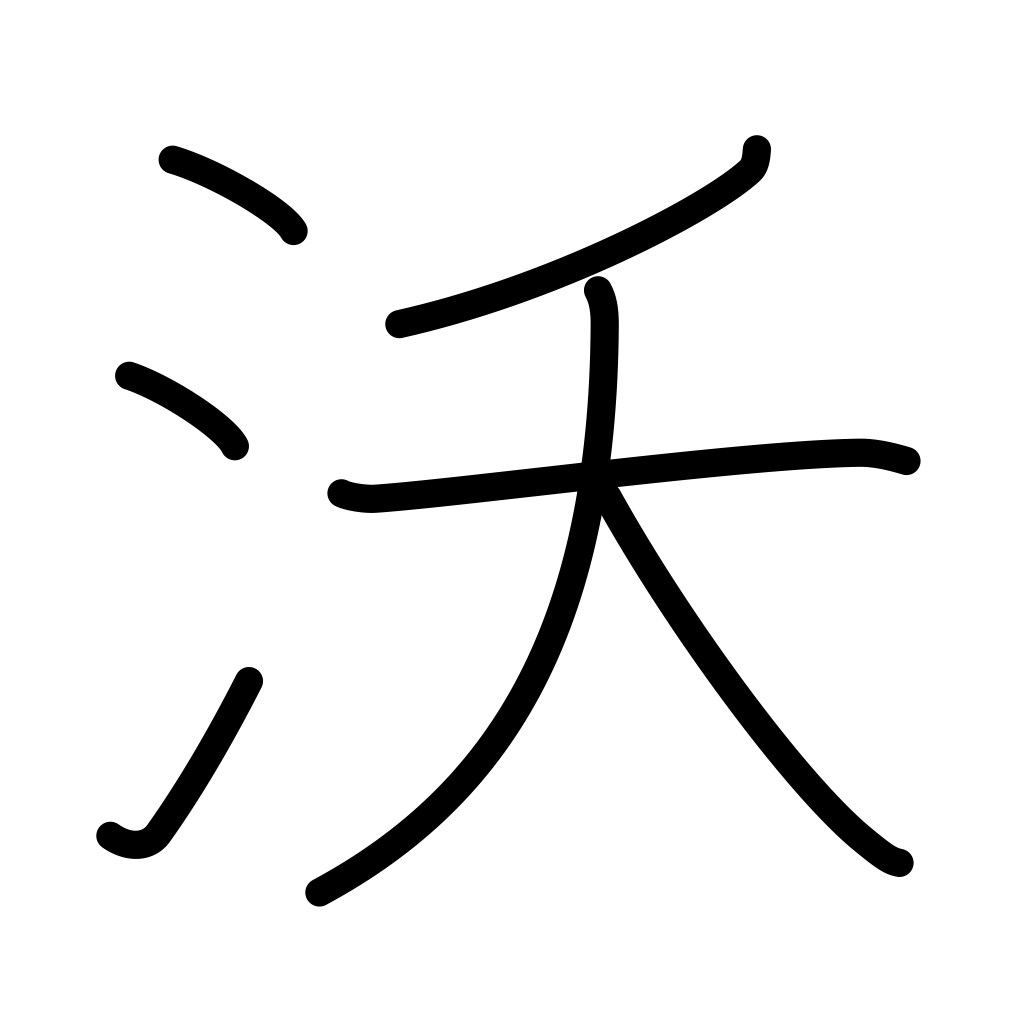
Meaning: fertility